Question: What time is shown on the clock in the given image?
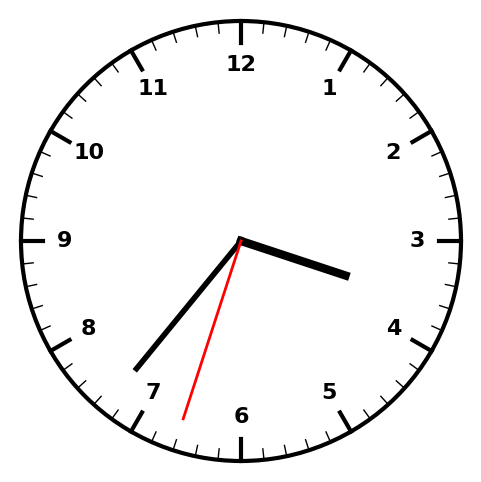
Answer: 03:36:33